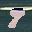
Label: 9